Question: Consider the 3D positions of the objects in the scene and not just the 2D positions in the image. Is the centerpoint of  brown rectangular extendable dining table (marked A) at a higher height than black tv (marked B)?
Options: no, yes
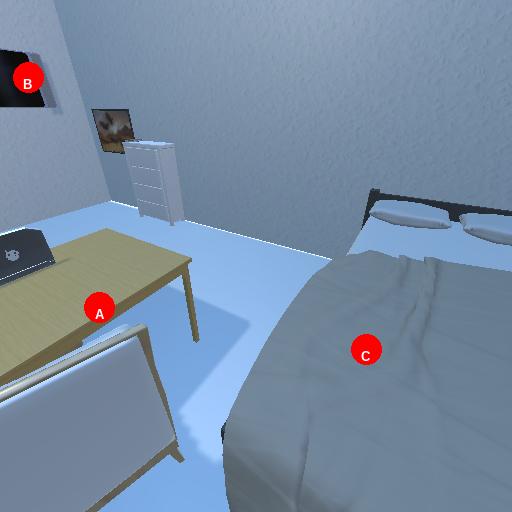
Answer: no